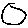
Label: circle